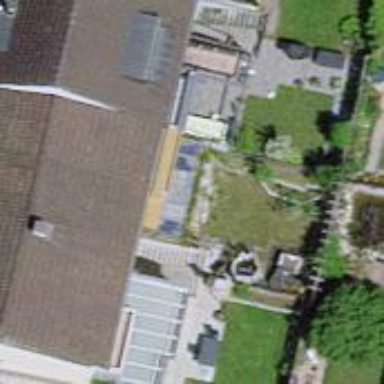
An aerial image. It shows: Terrace building.